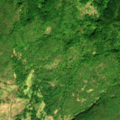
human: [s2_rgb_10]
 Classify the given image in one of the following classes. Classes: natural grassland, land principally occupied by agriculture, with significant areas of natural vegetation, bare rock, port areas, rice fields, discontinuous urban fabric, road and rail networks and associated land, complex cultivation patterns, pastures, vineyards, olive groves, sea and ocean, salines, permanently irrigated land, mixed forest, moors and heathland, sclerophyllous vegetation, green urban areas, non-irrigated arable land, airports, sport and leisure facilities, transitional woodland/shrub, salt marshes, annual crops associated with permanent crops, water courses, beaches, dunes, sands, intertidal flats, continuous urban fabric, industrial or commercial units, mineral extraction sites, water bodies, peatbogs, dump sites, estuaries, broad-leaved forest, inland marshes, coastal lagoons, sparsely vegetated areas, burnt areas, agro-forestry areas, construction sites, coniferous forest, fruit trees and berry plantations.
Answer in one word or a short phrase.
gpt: complex cultivation patterns, broad-leaved forest, transitional woodland/shrub